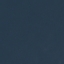
Label: SeaLake